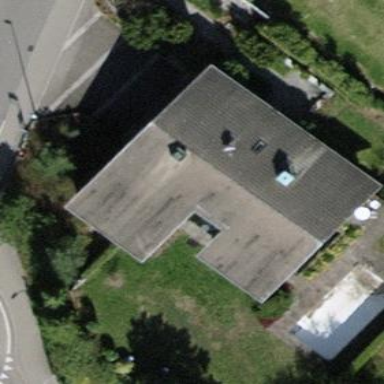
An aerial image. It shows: Pitched roof building.